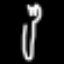
Label: fork